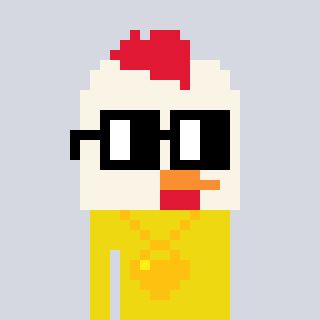
a pixel art character with square black glasses, a chicken-shaped head and a yellow-colored body on a cool background